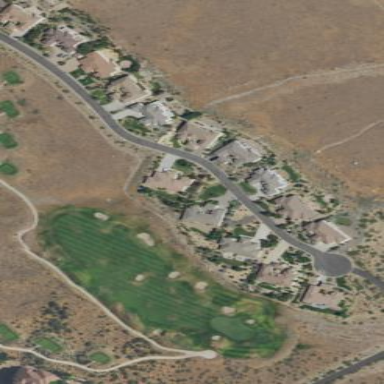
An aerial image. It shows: Area of rough grass used for golf.